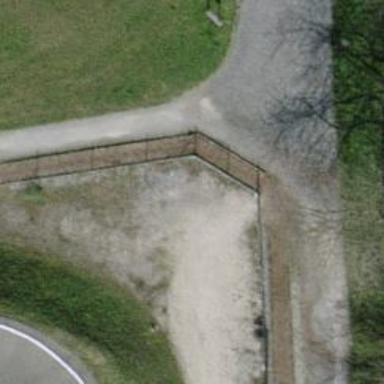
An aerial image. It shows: Gate.